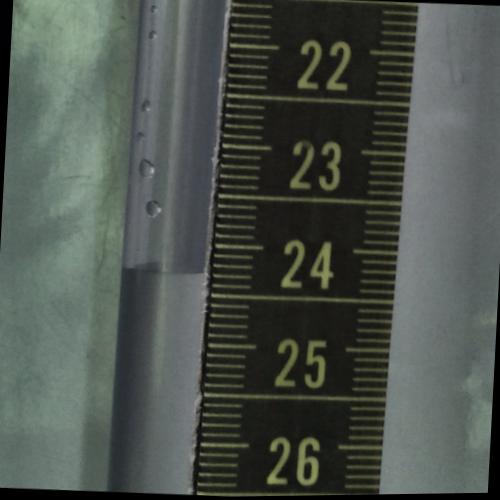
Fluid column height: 24.3 cm